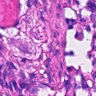
Metastatic tissue present: no